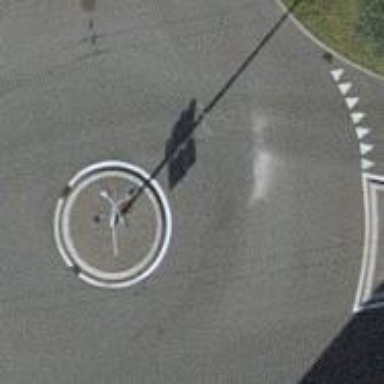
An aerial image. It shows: Secondary road with asphalt surface leading to roundabout. The roundabout has trolley wires above it.